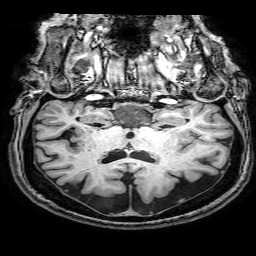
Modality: T1w
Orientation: sagittal
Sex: female
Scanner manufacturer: philips
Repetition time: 0.008201 s
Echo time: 0.00376 s